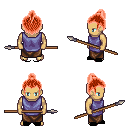
a pixel art fantasy rpg character, male body template, human, tanned skin, chain tabard jacket, robe skirt, red short topknot hairstyle, black slippers, spear, four views (front, back, left, right), 2x2 character sprite sheet, small pixel art, hard edges, no anti-aliasing